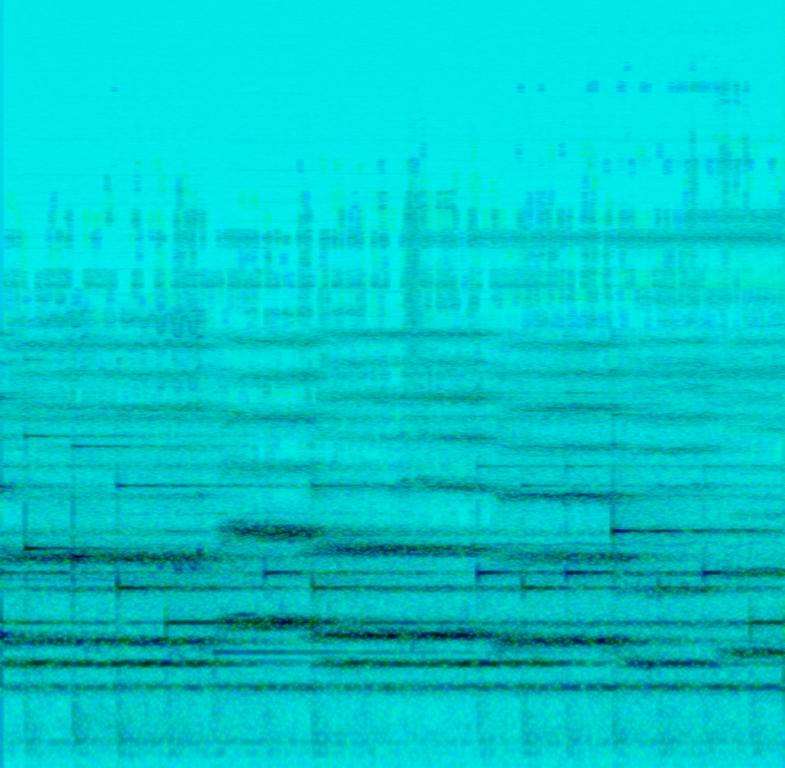
This song is an operatic harmony. The tempo is slow with a soft piano accompaniment and choral vocal harmony. The song is soft, melodic, enigmatic, ethereal, mystical, magical, dreamy and enchanting. This music is a Choral Symphony.